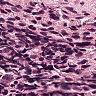
Metastatic tissue present: no